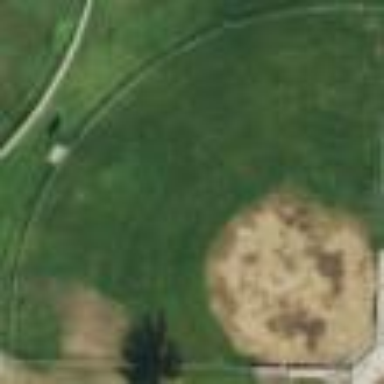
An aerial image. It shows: Baseball pitch for leisure land.